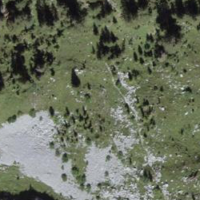
EUNIS habitat code: 23
Species observed at this site:
Astrantia major